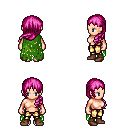
a pixel art fantasy rpg character, female body template, human, light skin, green tattered cape, gold greaves, pink left-swept hairstyle, brown shoes, four views (front, back, left, right), 2x2 character sprite sheet, small pixel art, hard edges, no anti-aliasing